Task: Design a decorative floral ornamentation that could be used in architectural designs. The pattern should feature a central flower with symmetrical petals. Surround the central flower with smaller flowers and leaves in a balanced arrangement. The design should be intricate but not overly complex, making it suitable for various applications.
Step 706:
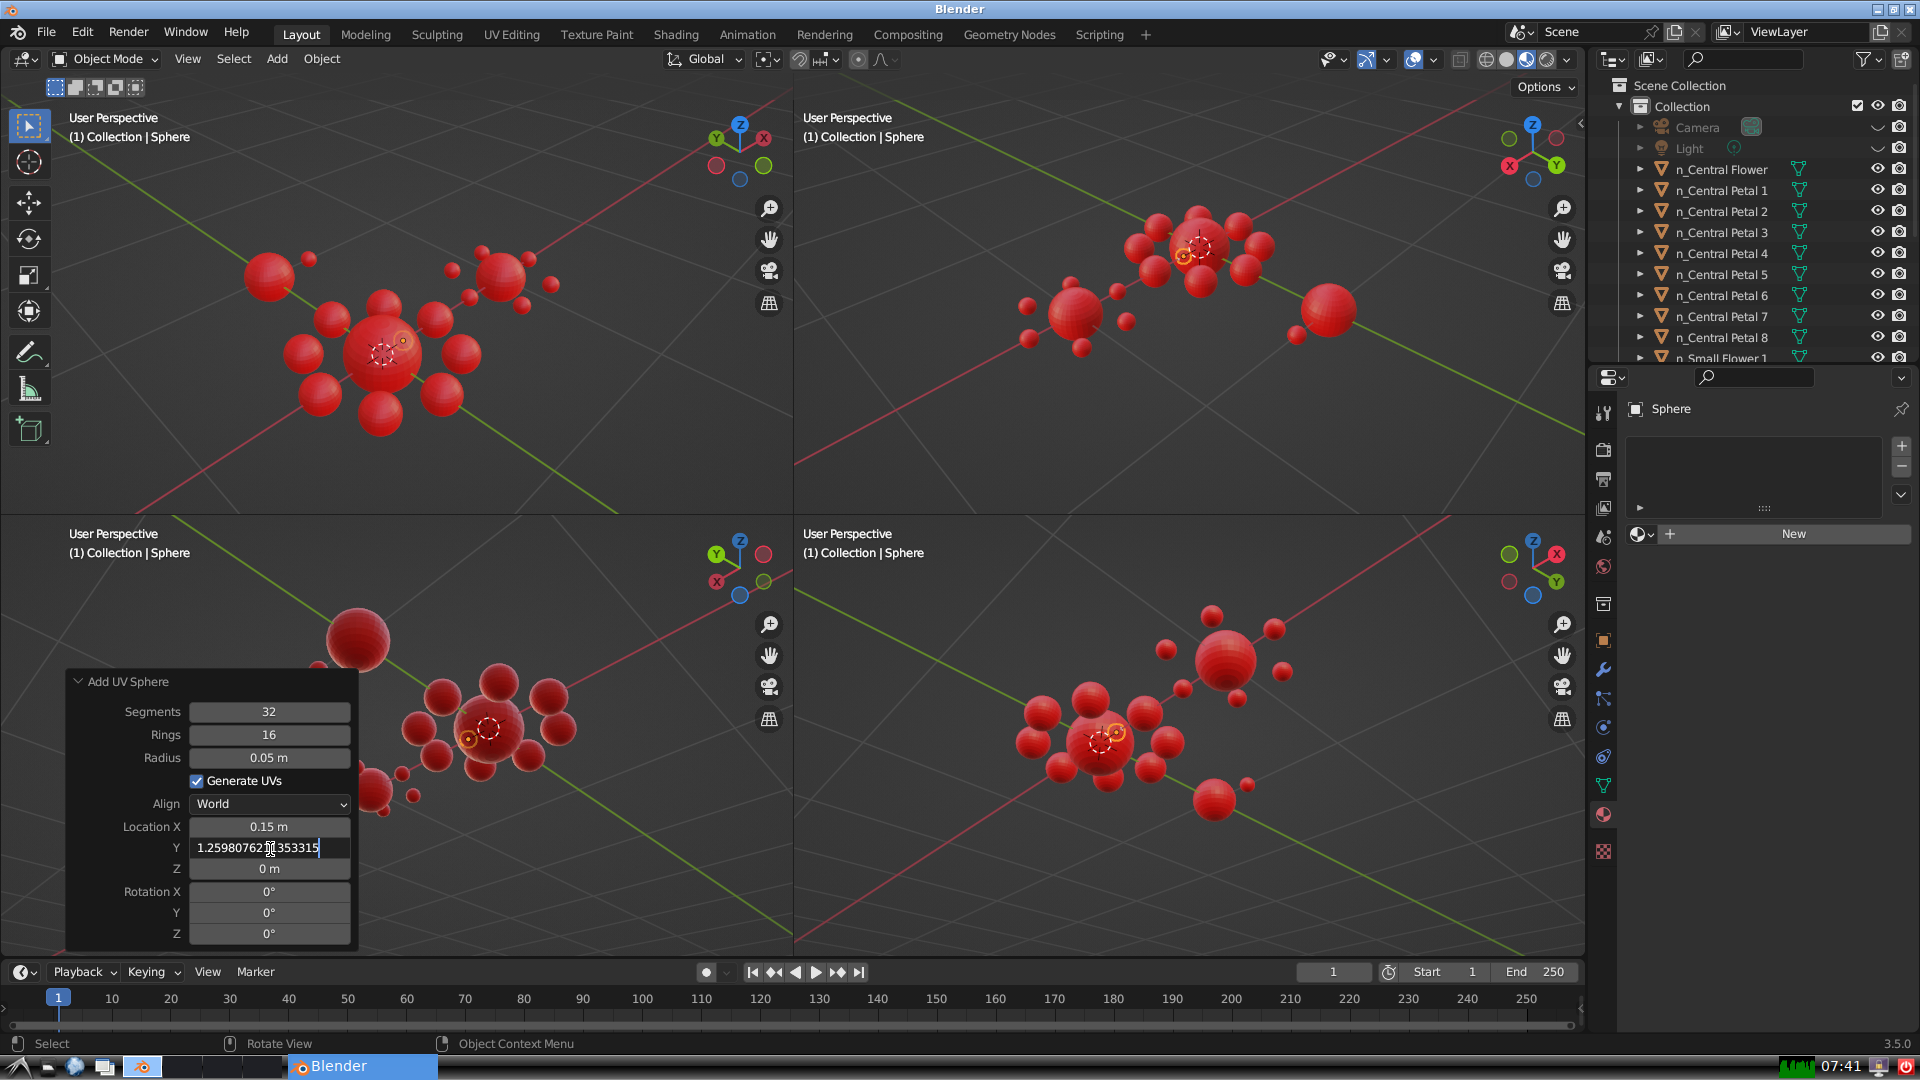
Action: {"key_press": ['Return']}